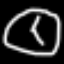
Label: clock